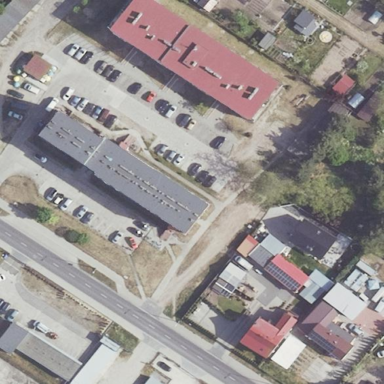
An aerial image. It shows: Residential building.